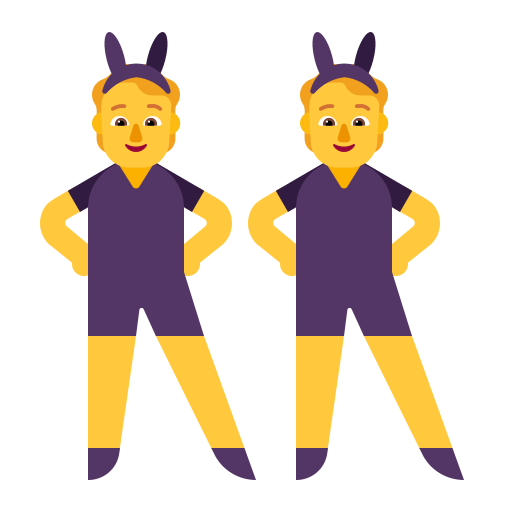
person with bunny ears flat default